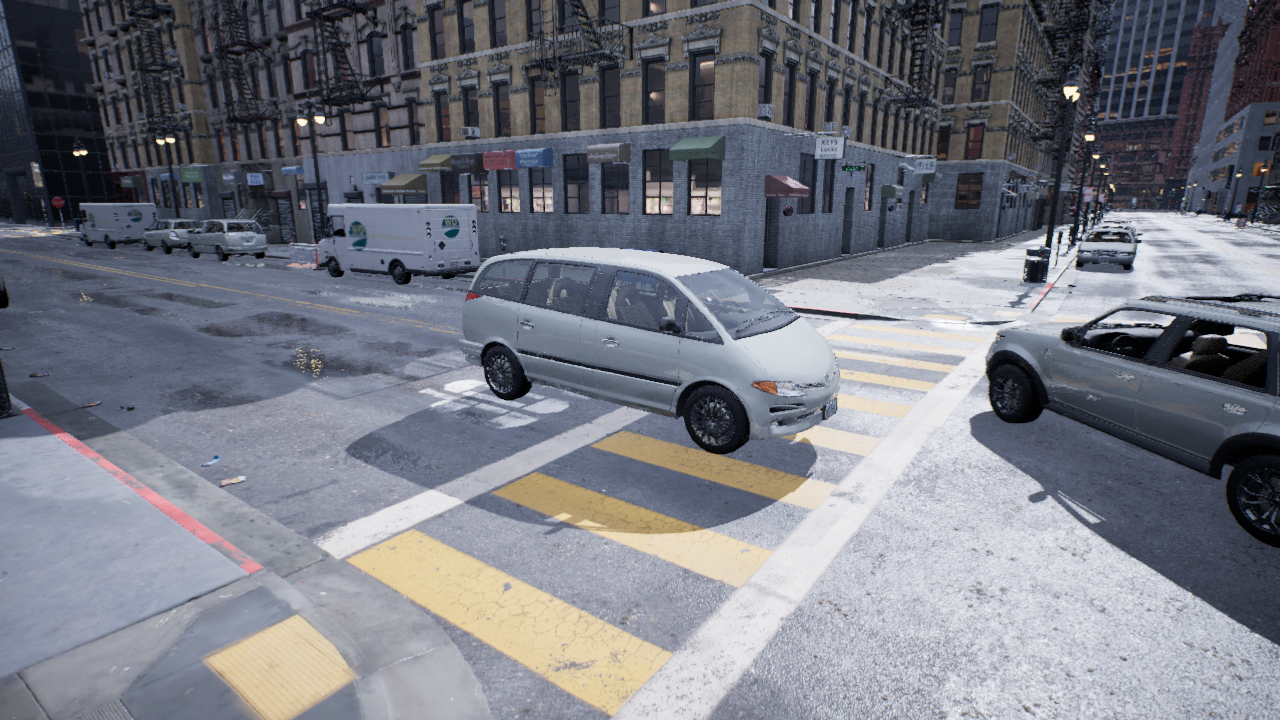
Venue: residential
Lighting: overcast
Vehicle rig: minivan